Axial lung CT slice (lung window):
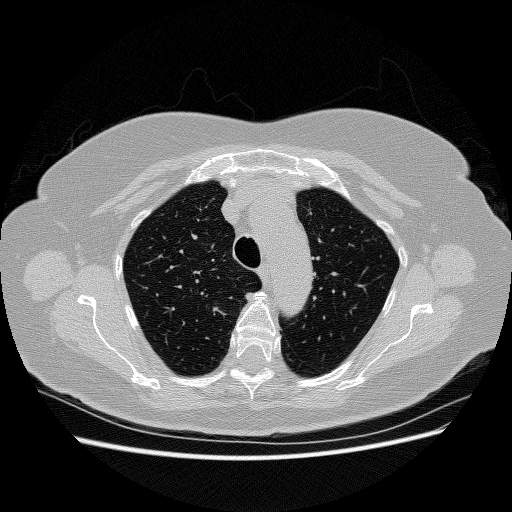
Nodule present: no